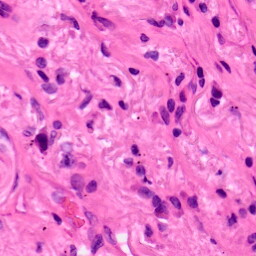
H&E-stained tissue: Lung